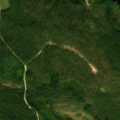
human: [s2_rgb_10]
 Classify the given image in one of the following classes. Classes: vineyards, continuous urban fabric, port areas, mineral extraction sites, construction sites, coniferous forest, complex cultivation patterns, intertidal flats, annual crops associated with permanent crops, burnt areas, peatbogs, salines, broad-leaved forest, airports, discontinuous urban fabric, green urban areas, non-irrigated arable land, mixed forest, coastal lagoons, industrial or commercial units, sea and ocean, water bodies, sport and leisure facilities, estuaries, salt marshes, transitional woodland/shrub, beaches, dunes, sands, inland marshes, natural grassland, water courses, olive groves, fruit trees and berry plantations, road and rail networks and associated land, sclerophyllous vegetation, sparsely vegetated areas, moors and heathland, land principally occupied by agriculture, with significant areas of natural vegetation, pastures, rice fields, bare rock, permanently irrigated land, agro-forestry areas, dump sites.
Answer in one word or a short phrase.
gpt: coniferous forest, water bodies